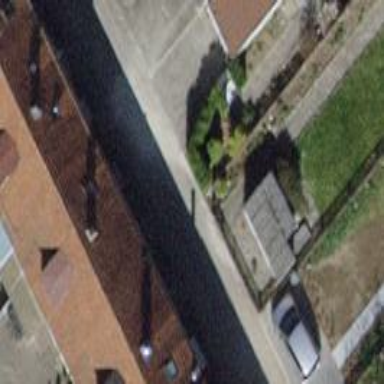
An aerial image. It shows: Gabled house with tiled roof.